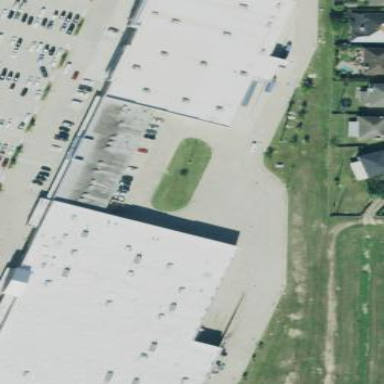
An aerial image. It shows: Retail building.